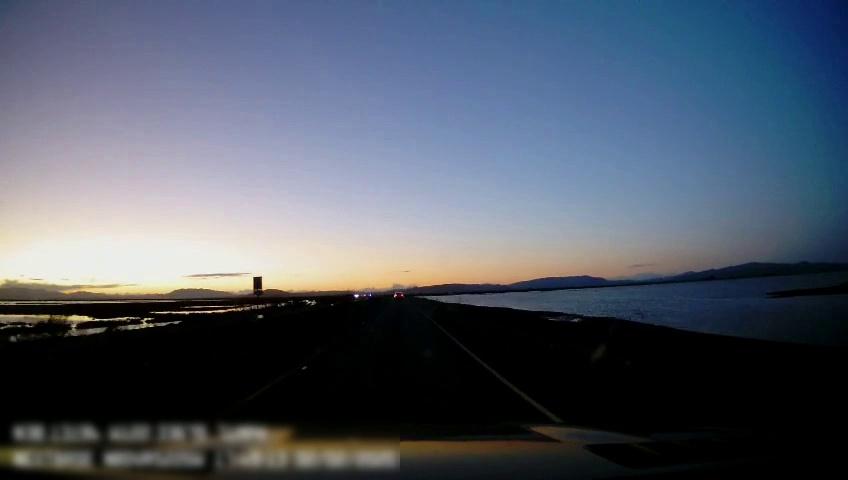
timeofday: Dusk/Dawn/Twilight
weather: Sunny
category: Drivable Space
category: Vehicles | Car
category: Lanes | Current Lane
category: Lanes | Current Lane